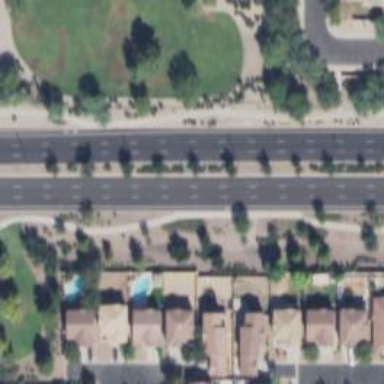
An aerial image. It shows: Secondary road with asphalt surface.